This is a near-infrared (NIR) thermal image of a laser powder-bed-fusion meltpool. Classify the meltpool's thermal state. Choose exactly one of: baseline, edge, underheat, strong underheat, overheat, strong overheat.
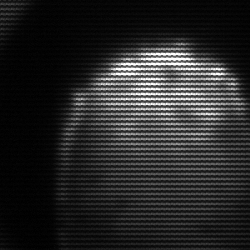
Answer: edge